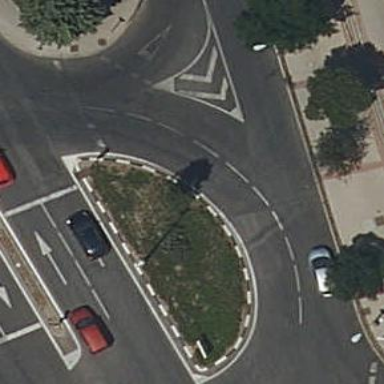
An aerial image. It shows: Traffic calming island.